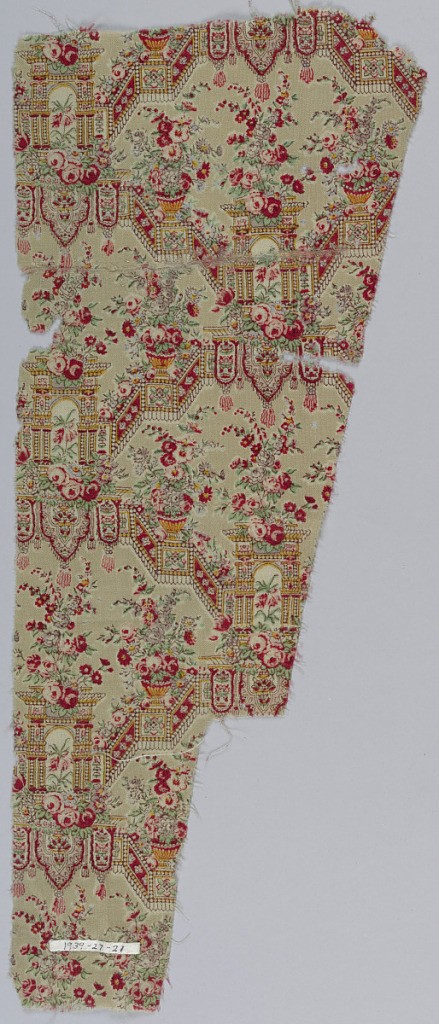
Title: Fragment
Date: ca. 1850
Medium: wool Technique: printed
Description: Fragment with a pattern of architectural features like an arched gate with connecting walls encloses floral clusters of roses. Printed in red, green, yellow, pink and lavender on a beige ground.